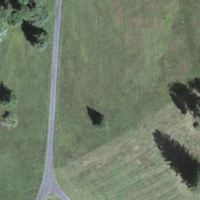
EUNIS habitat code: 23
Species observed at this site:
Silene dioica
Succisa pratensis